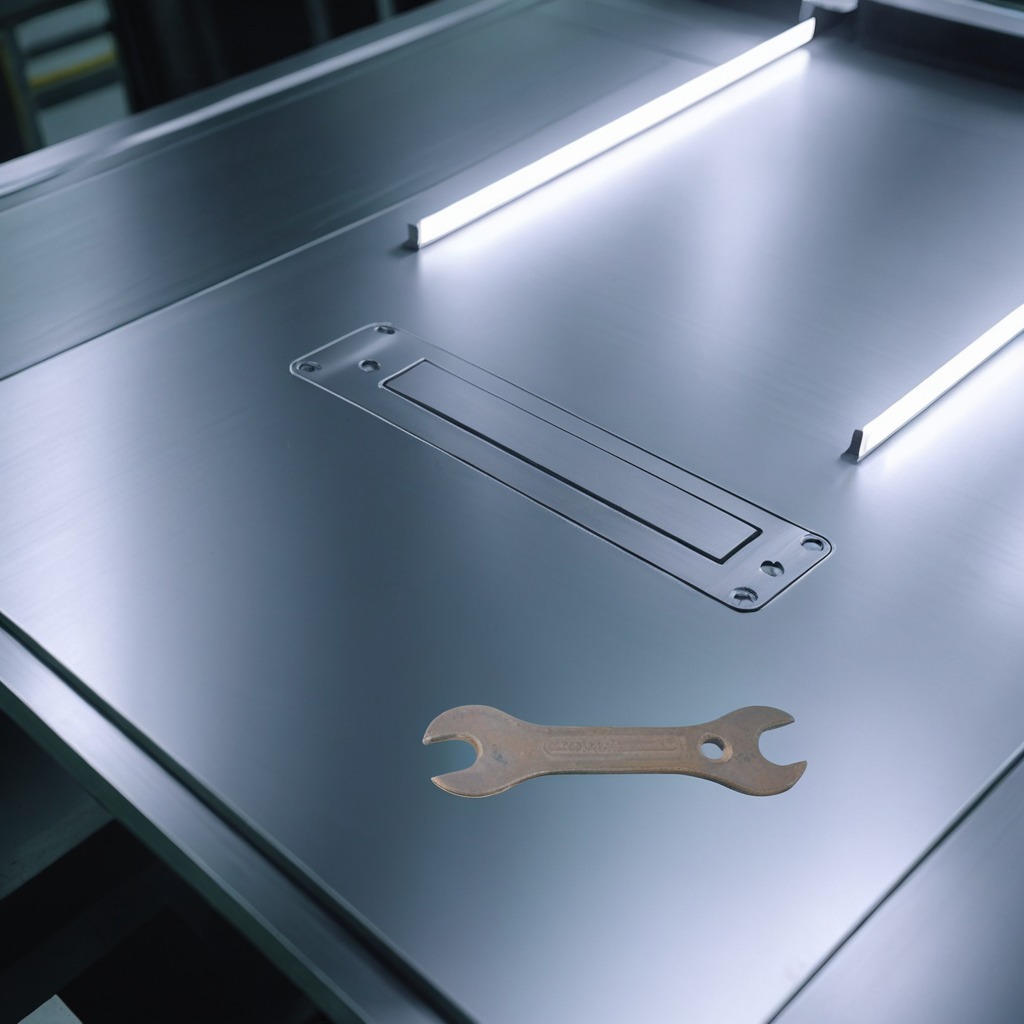
A wrench is lying on a metal table in a machine shop under fluorescent lights.